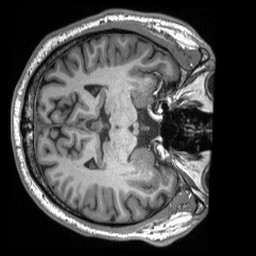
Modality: T1w
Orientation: axial
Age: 45
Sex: male
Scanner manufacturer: siemens
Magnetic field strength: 3 T
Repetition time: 2.3 s
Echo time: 0.00308 s